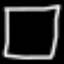
Label: square